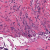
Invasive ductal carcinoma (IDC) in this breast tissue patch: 0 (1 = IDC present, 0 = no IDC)